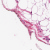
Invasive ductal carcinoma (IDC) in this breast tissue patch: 0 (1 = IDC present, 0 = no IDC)